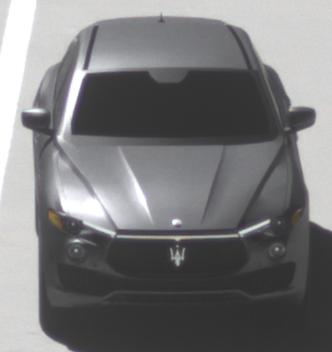
Make: Maserati
Model: Levante GT Hybrid
Detailed model: Levante
Model produced from: 2021/07
Model produced until: 2022/10
Doors: 4
Color: gray
Road condition: dry road
Daytime: midday
Contrast: high contrast